Question: I'm trying to plot a raster image (ocean bathymetry) with geom_raster but I'm having a hard time to crack down the code. I would appreciate any help.
I've downloaded the following <URL>.
'''
SF.bath <- read.table("SF_bath.txt", header=F,col.names=c("lon","lat","z"))
> head(SF.bath)
lon lat z
1 -67.9917 50.9968 757
2 -67.9750 50.9968 693
3 -67.9583 50.9968 673
4 -67.9417 50.9968 769
5 -67.9250 50.9968 761
6 -67.9084 50.9968 733
'''
When I try the following code, the colours do not show on my map?
'''
v <- ggplot(SF.bath, aes(lon, lat,z=z))
print(v + geom_raster(aes(fill=z)) + stat_contour(size=0.2) + scale_fill_gradient("z"))
'''

I get the following message: 'Using alpha as value column: use value_var to override.' Any ideas of what might be the problem?
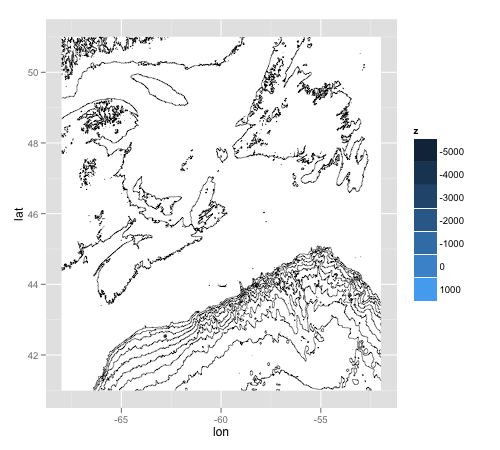
Answer: The code in the question with the provided dataset achieves the desired result:

After discussion in the comments, the key lesson turns out to be a suggestion that when the system behaves strangely, it may be wise to 'update.packages()' as part of troubleshooting.